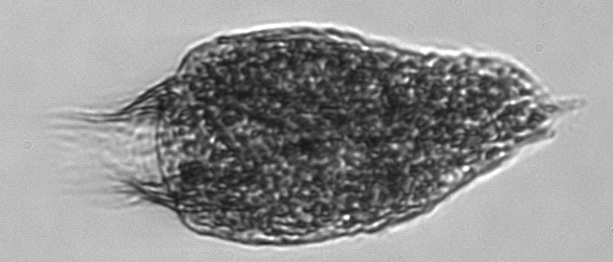
Label: Strombidium_conicum